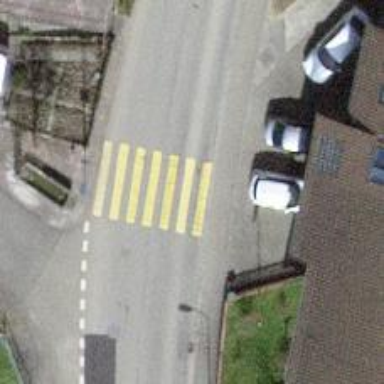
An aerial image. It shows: Uncontrolled zebra crossing with zebra markings.